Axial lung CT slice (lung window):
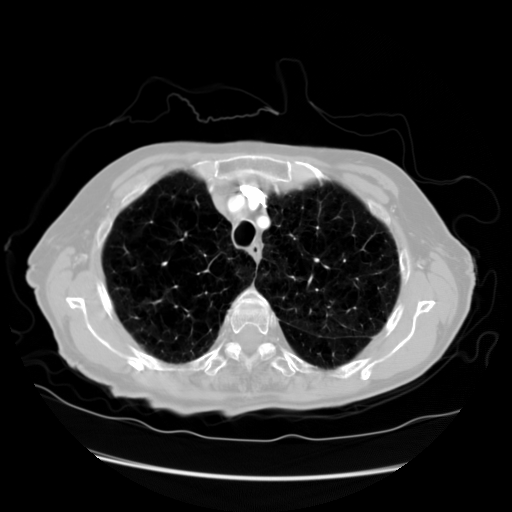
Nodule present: no